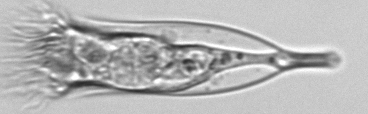
Label: Favella